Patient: sex M, age 64
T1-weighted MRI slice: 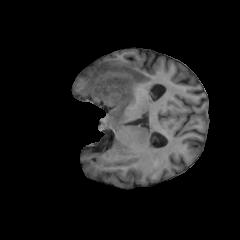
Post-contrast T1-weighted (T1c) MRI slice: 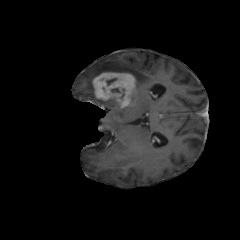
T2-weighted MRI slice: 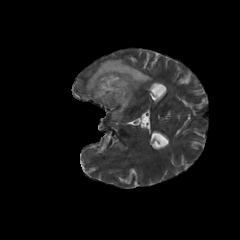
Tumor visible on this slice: yes
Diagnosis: Glioblastoma, IDH-wildtype
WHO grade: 4